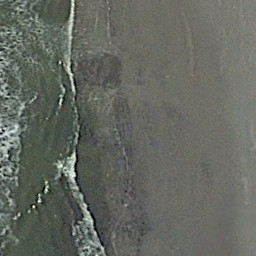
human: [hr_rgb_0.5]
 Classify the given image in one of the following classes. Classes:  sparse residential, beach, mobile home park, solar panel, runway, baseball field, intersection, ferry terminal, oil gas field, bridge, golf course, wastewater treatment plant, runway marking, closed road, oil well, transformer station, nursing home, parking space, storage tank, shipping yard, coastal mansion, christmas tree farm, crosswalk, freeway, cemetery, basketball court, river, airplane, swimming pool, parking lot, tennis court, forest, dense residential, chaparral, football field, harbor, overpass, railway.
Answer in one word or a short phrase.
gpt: beach